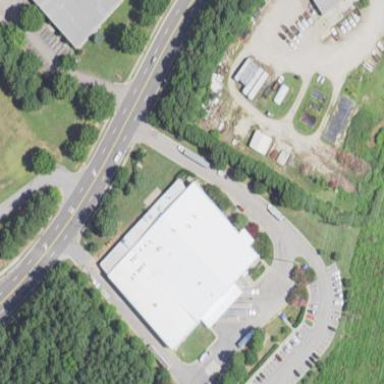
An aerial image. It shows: Commercial building.